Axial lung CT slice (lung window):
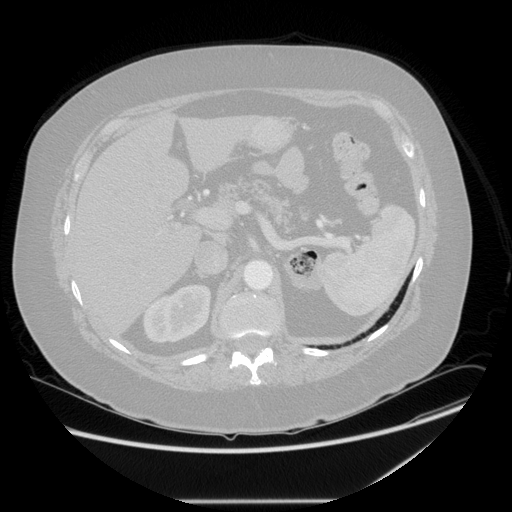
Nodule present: no